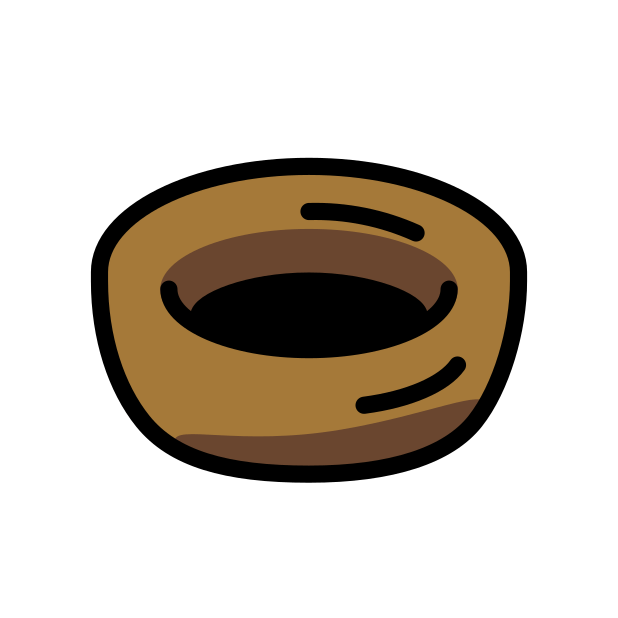
empty nest